Question: I installed the package on my React Native folder project, but always seems like this:

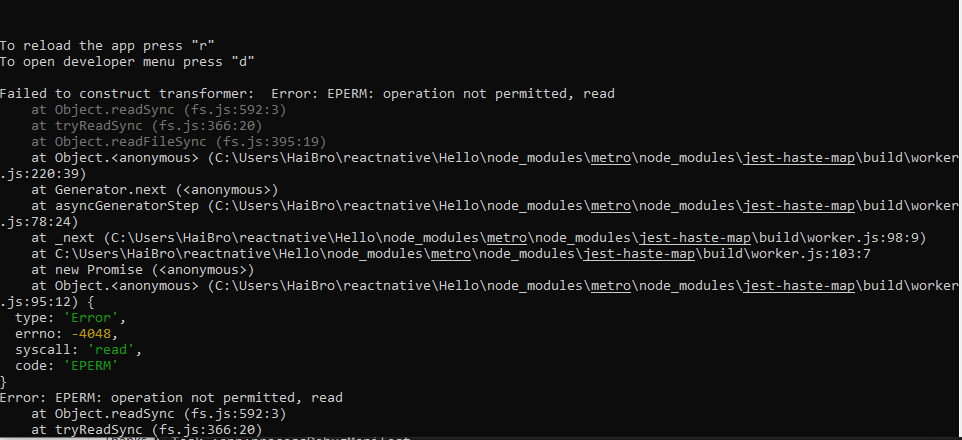
Answer: After installing packages, you have to stop the metro server first.
When the server is running, it doesn't find the module you've installed.
So after stopping the server, reopen it by running
'''
$ react-native start
'''
and in another terminal run
'''
$ react-native run-android
'''
If the error still exists, then do the following:
'''
$ rm -rf node_modules/
$ npm i
$ react-native start
$ react-native run-android # run this command in the different terminal.
'''